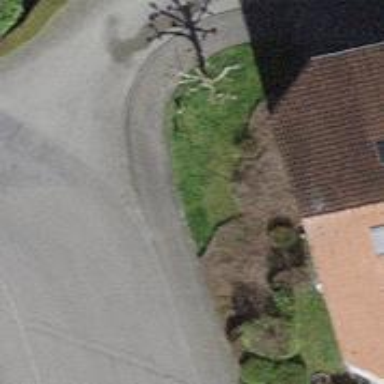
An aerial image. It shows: Sidewalk.